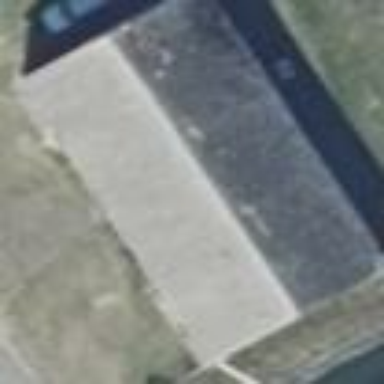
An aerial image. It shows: Gabled building with grey roof oriented along its length.